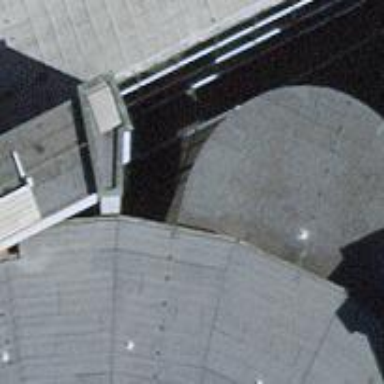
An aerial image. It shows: Steps covered by roof.